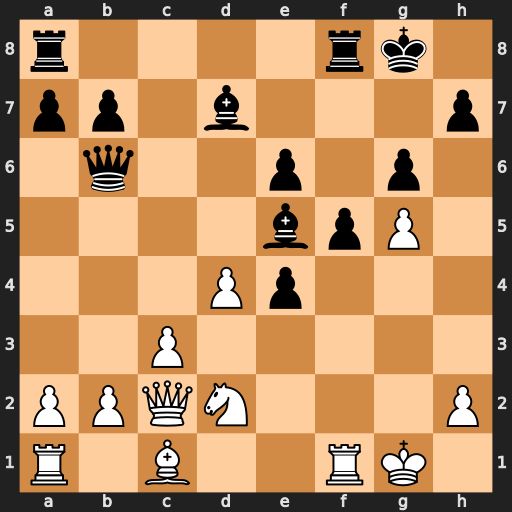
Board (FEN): r4rk1/pp1b3p/1q2p1p1/4bpP1/3Pp3/2P5/PPQN3P/R1B2RK1
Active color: w
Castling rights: -
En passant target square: -
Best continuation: Nc4 Bxd4+ cxd4 Qxd4+ Be3